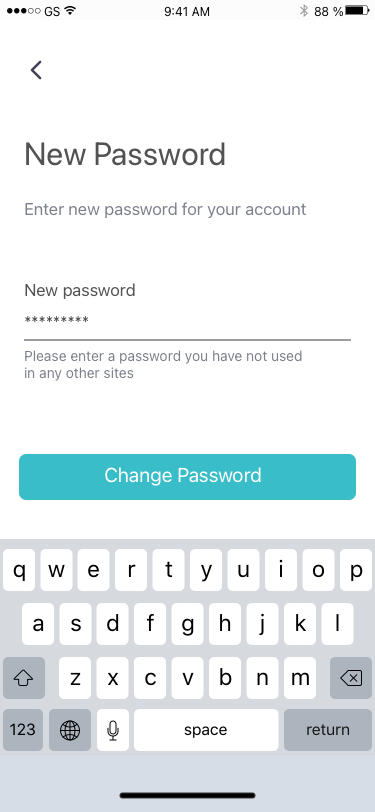
Text in this UI design:
88 %
9:41 AM
GS
New Password
Enter new password for your account
New password
*********
Please enter a password you have not used
in any other sites
Change Password